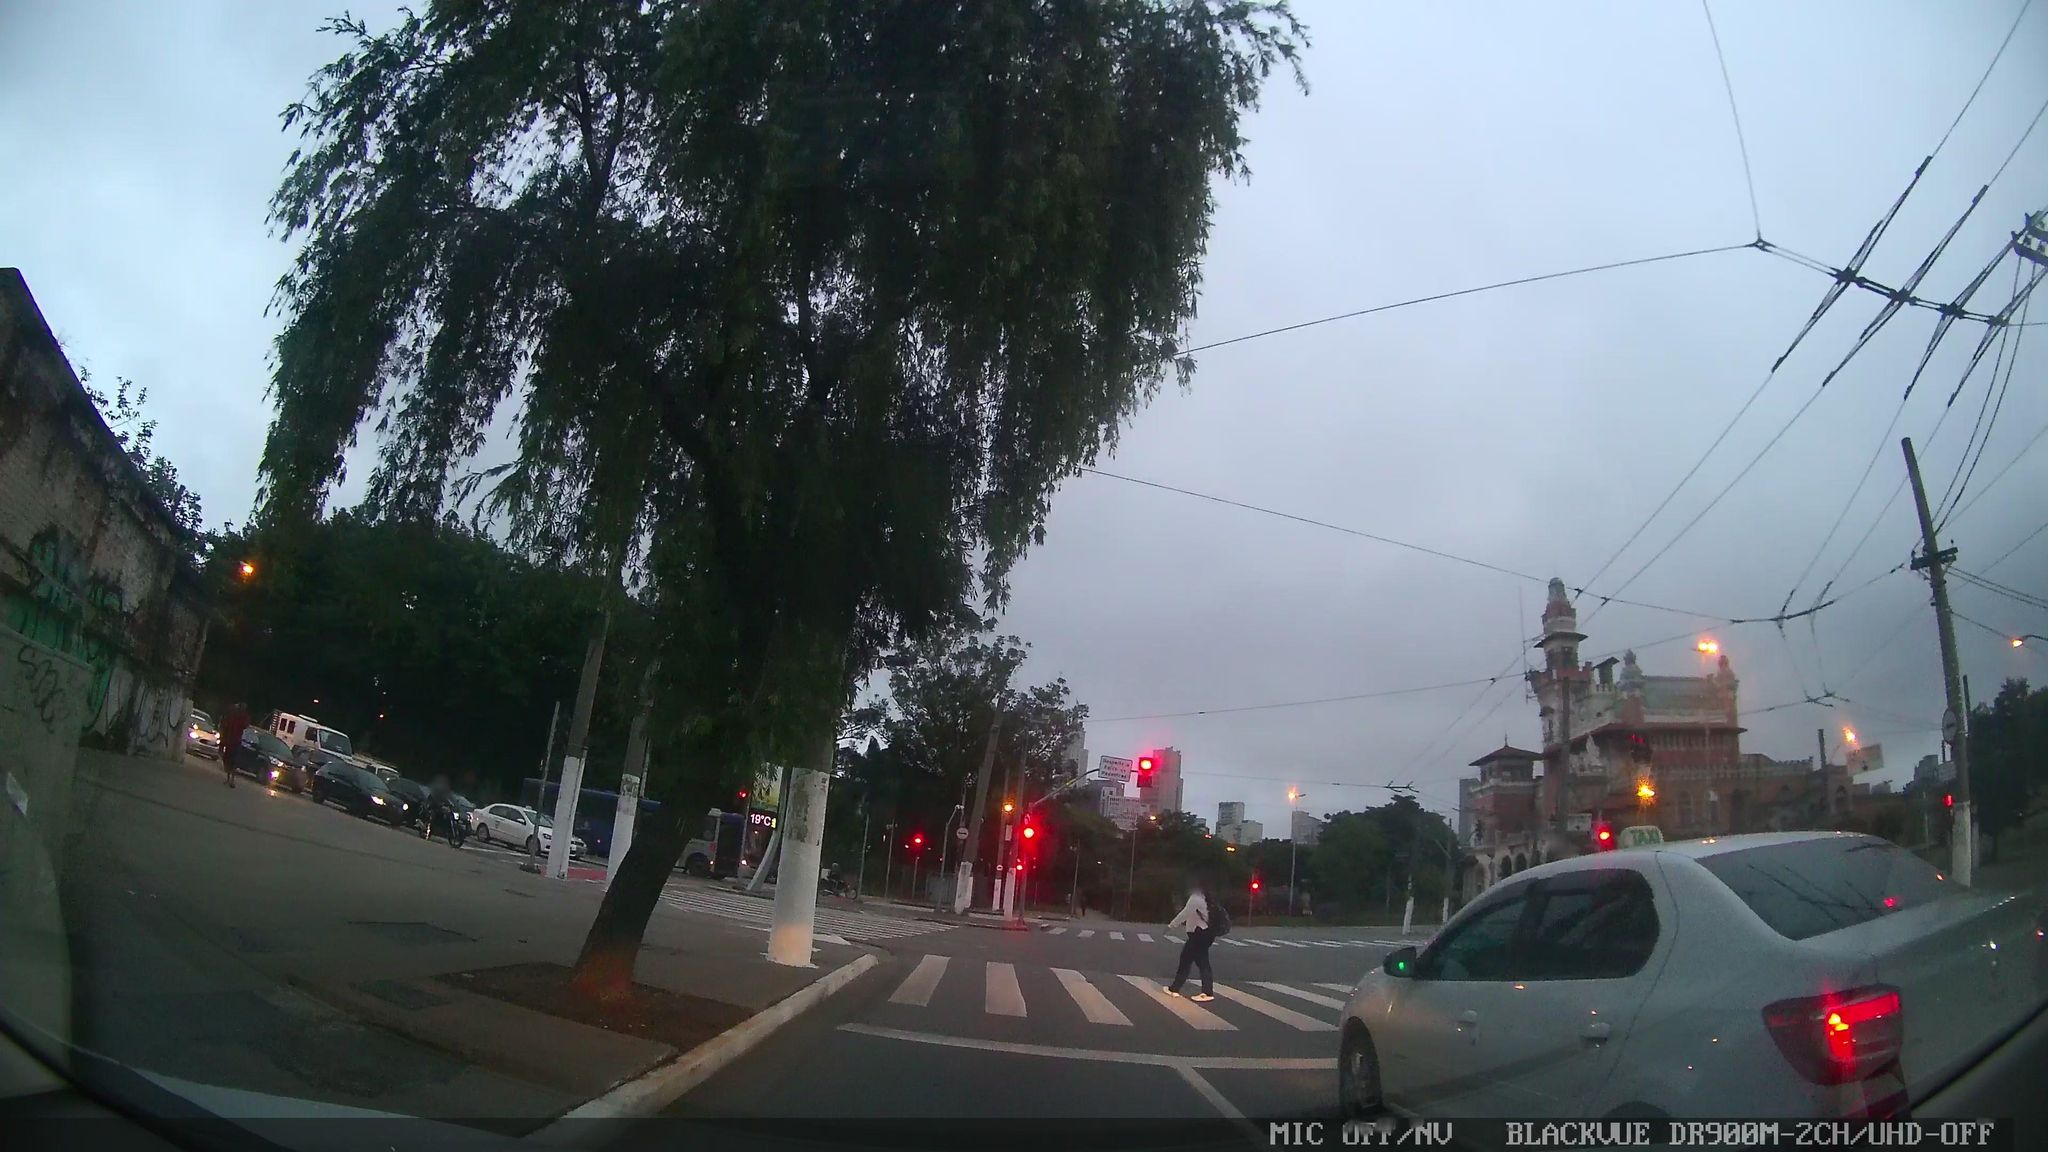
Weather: clear
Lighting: dusk/dawn
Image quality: good
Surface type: driving surface
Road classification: primary
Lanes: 4
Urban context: urban centre
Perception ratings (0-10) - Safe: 2.55, Lively: 6.72, Beautiful: 5.03, Boring: 0.92, Depressing: 1.01, Wealthy: 3.98